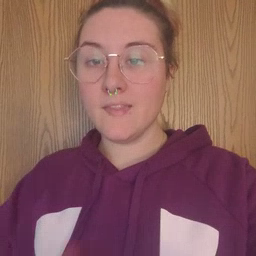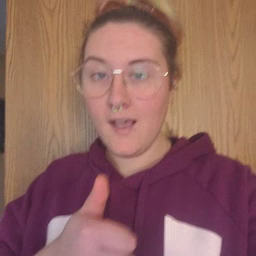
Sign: not